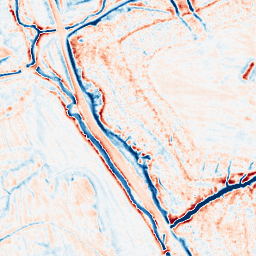
Category: edge_preserving
Decomposition family: anisotropic_diffusion
Decomposition parameters: iterations: 20
kappa: 100
gamma: 0.2
Upsampling method: cubic_mitchell
Upsampling parameters: scale: 8
Upsampling scale: 8